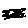
Label: zigzag